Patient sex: M
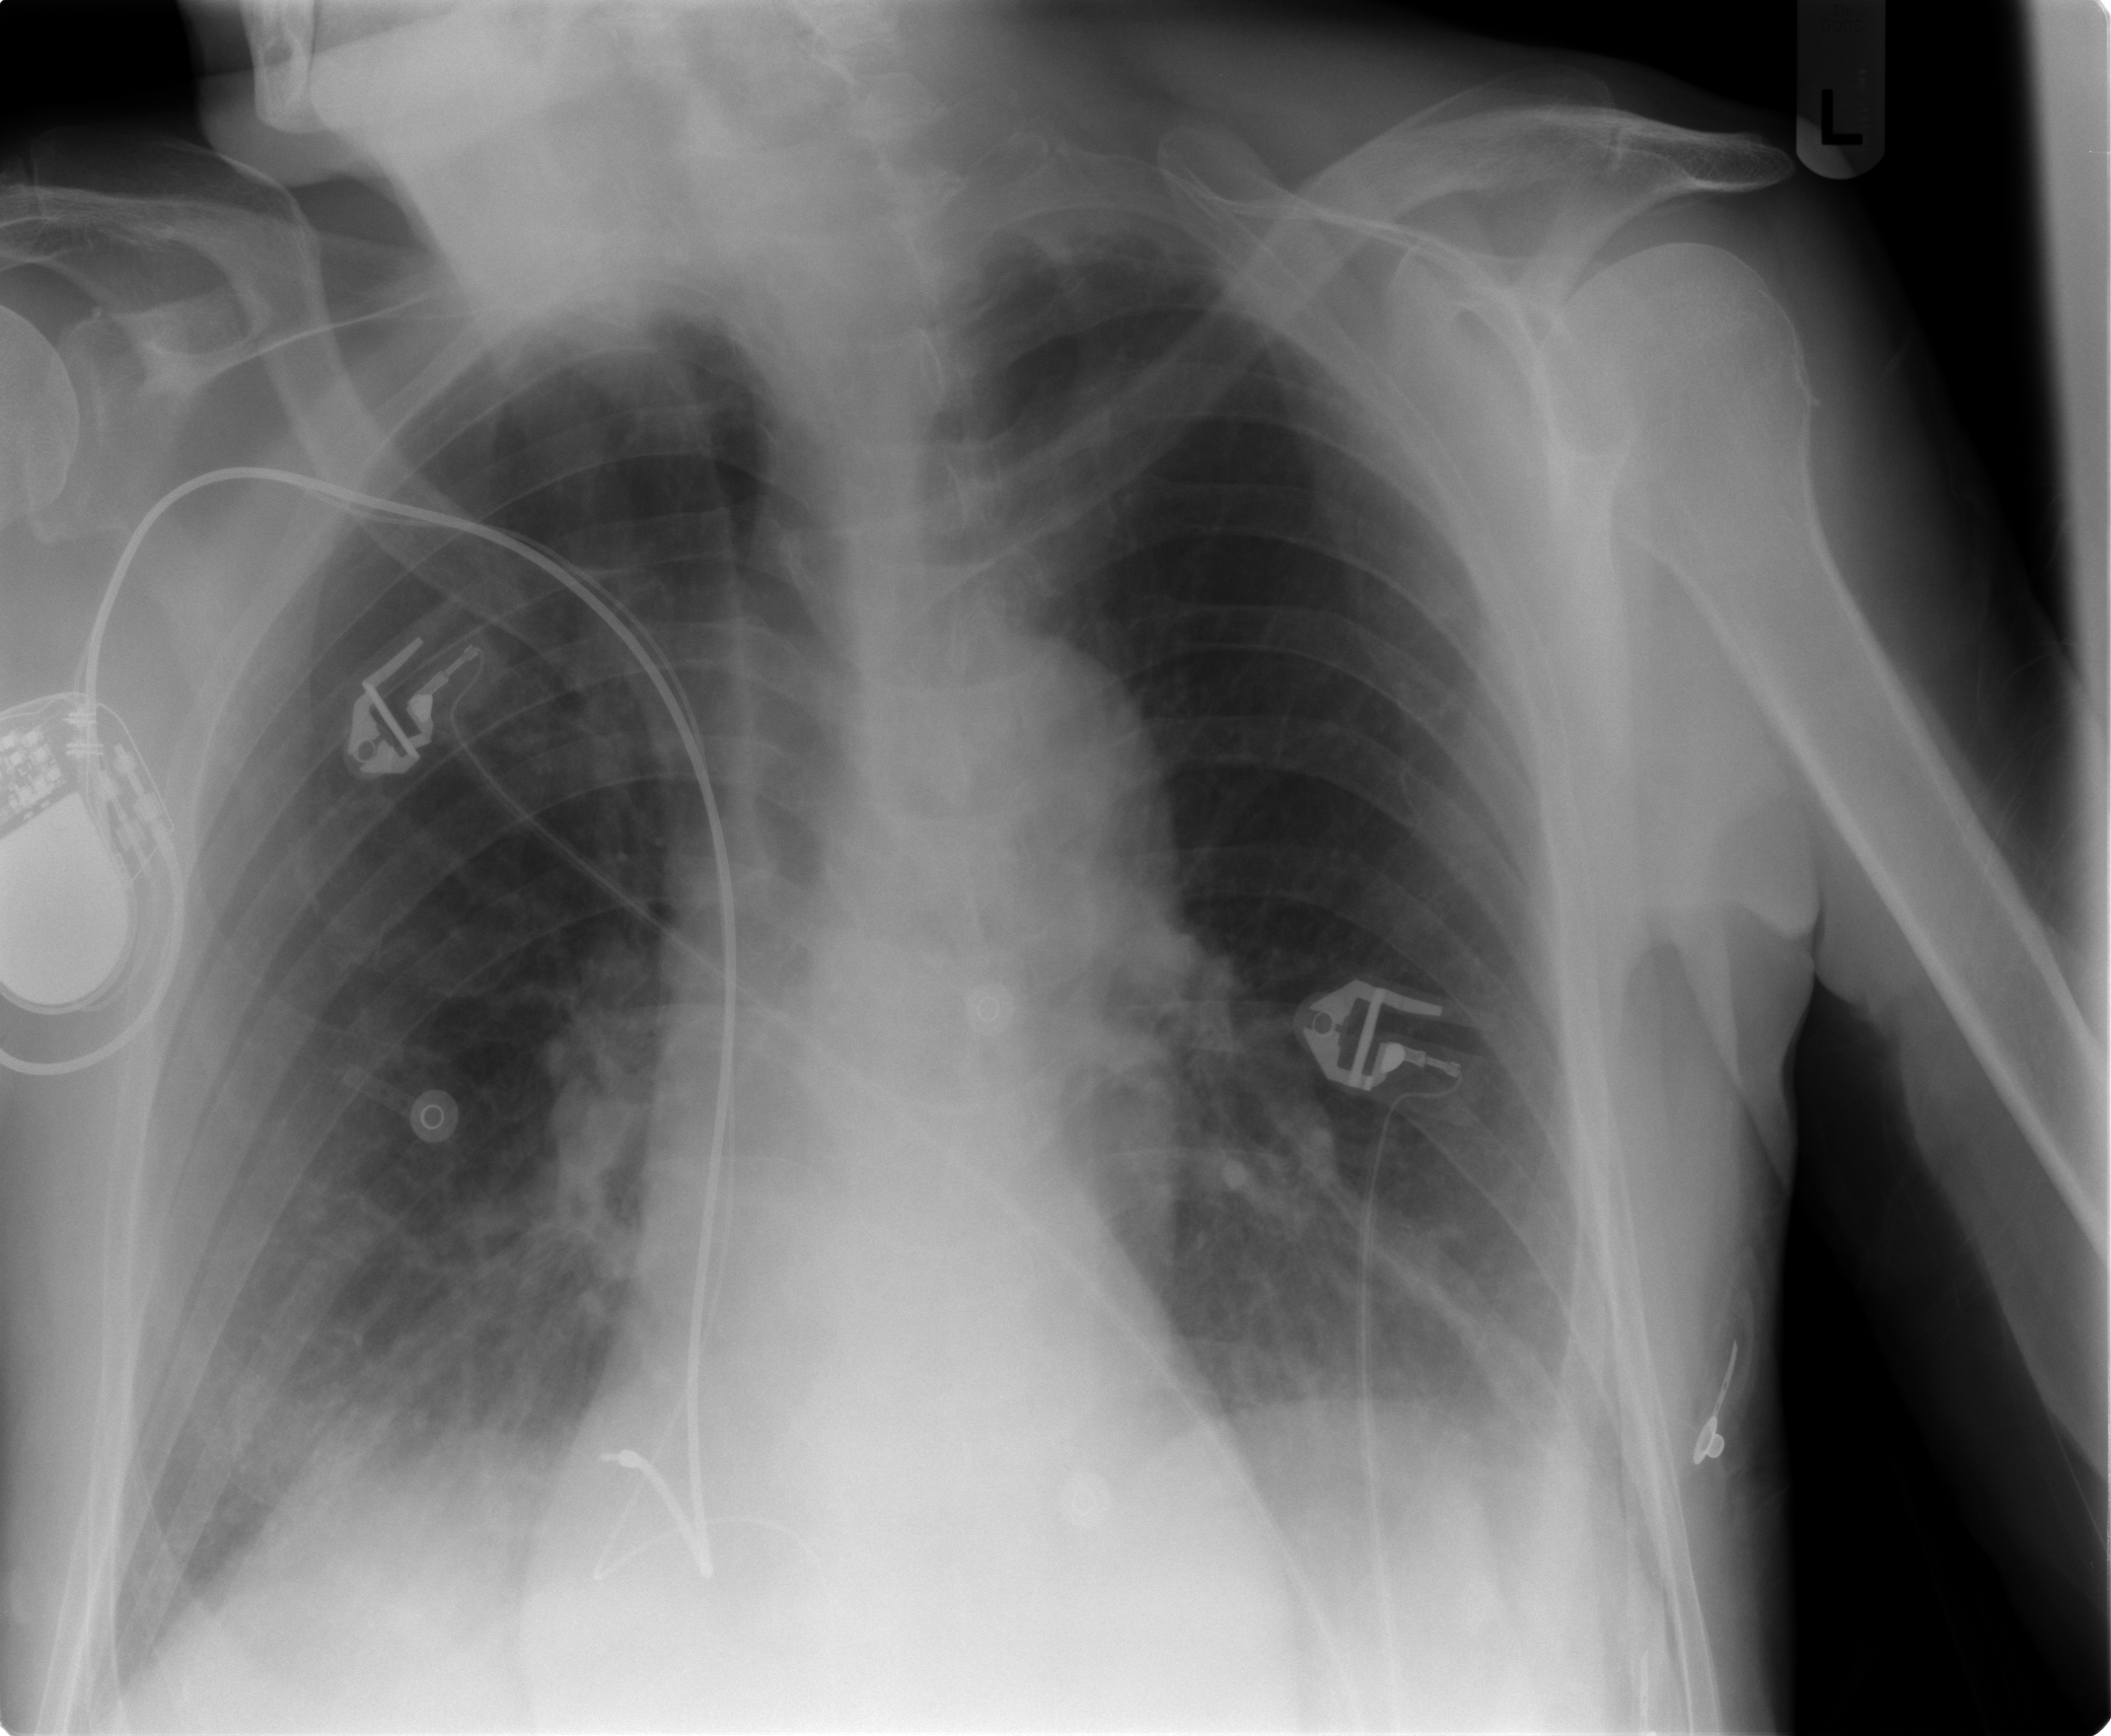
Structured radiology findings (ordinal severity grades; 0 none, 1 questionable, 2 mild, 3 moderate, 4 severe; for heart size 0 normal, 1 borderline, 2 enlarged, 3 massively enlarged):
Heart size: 0
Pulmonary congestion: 2
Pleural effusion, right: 2
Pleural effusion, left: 2
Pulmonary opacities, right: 0
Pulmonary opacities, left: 0
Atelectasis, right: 2
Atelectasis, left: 2